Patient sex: F
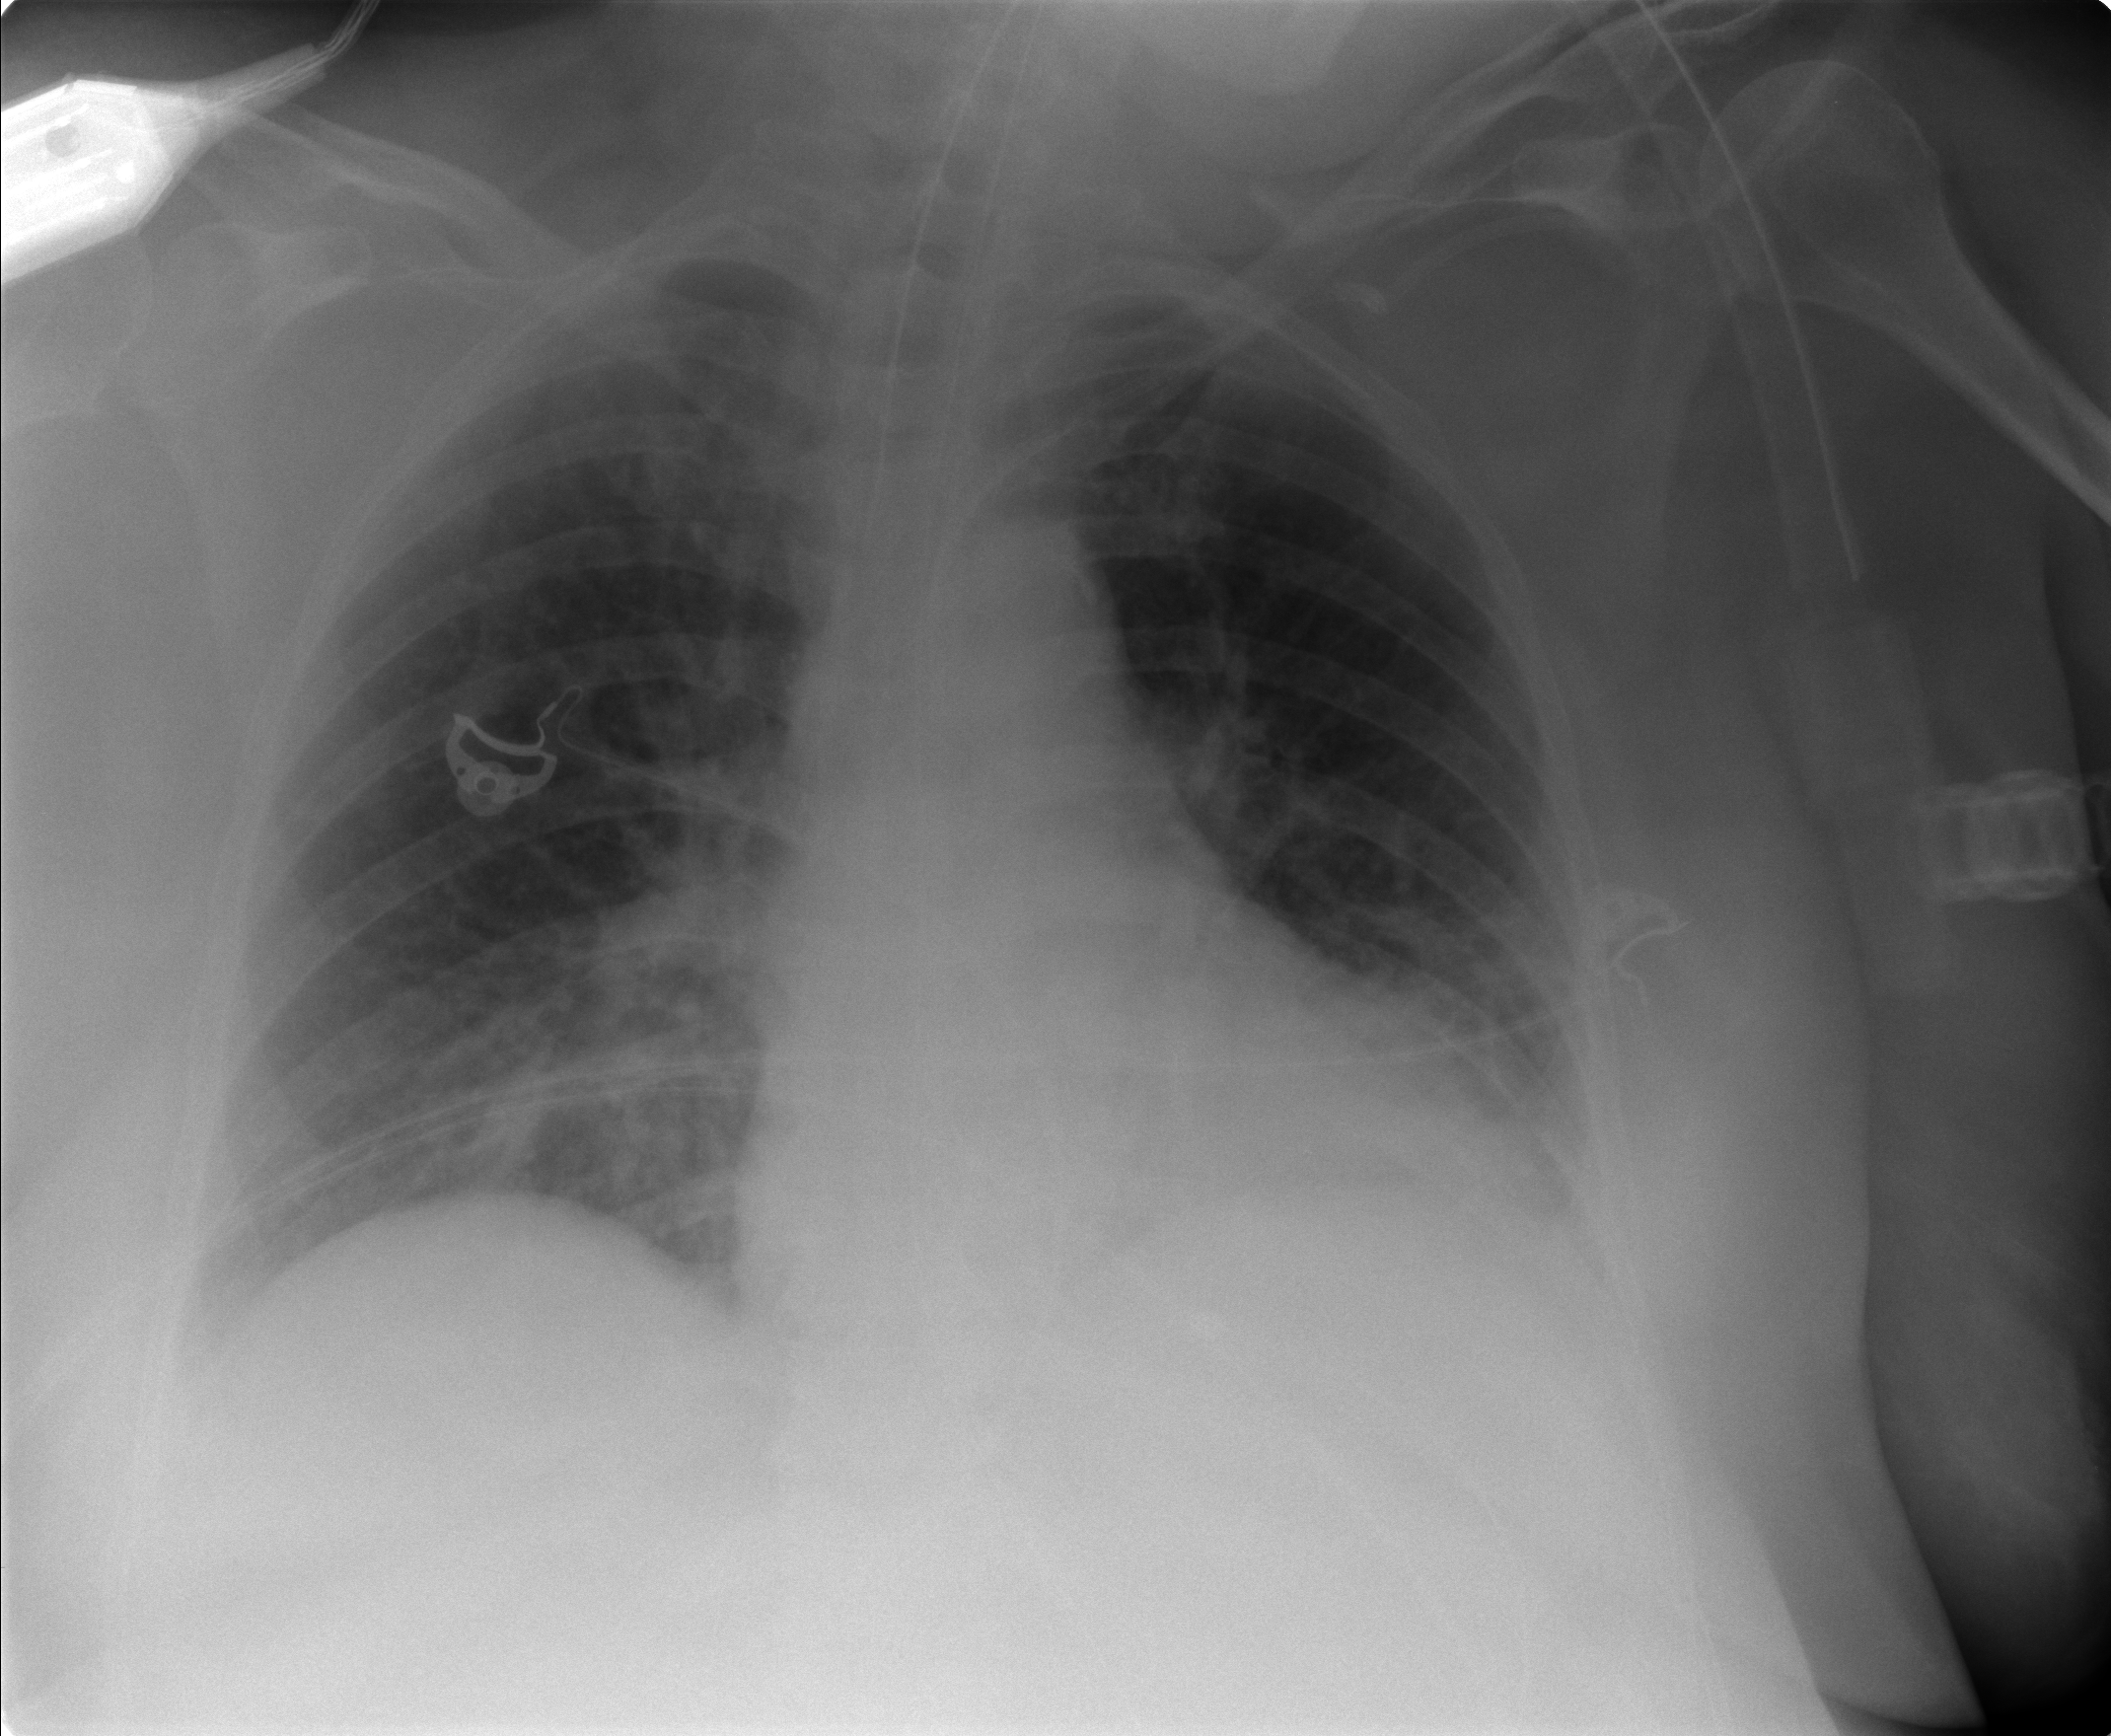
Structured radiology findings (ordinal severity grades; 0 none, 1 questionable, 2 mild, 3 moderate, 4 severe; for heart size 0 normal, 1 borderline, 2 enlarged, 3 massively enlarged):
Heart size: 1
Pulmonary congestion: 1
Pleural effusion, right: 1
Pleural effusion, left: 2
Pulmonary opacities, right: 2
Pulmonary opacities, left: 1
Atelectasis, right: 1
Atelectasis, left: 2